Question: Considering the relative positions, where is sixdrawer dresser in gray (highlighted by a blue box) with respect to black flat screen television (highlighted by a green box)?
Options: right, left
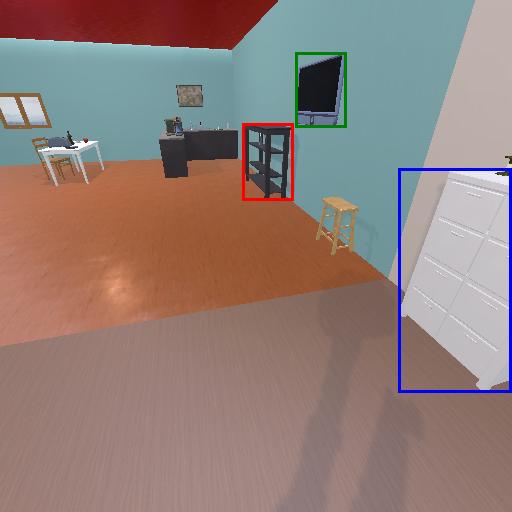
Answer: right